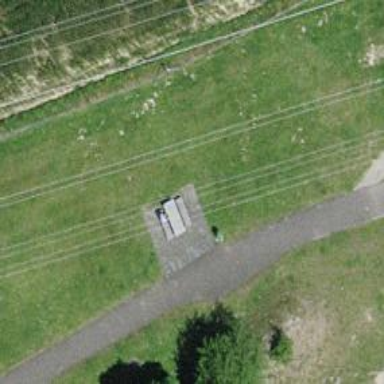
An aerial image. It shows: Picnic table located in leisure land area.